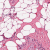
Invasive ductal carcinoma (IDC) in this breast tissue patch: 0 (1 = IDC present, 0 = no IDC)